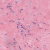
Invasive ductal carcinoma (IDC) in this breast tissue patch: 0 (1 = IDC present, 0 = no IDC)